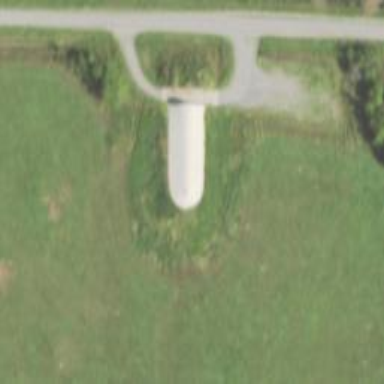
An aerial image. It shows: Military bunker.